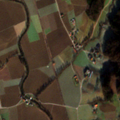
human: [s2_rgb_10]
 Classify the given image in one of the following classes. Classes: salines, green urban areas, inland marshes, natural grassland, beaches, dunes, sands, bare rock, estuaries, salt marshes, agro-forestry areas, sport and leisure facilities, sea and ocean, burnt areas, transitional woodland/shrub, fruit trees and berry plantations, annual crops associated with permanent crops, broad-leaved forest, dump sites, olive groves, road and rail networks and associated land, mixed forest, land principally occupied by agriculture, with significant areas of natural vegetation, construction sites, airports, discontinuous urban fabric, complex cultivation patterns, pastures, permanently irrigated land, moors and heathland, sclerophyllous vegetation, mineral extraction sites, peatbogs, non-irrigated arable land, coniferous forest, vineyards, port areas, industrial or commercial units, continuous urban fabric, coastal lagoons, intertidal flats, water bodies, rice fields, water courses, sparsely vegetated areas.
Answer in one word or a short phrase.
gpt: non-irrigated arable land, complex cultivation patterns, broad-leaved forest